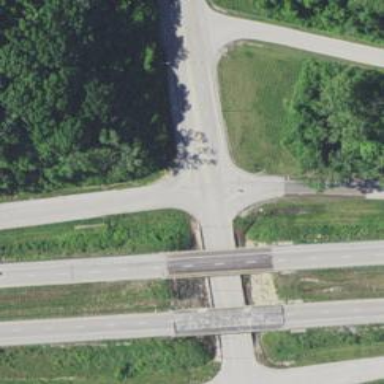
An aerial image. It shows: Trunk link highway.